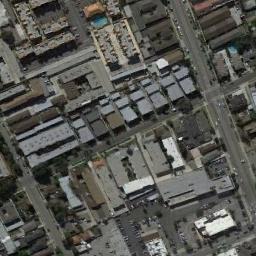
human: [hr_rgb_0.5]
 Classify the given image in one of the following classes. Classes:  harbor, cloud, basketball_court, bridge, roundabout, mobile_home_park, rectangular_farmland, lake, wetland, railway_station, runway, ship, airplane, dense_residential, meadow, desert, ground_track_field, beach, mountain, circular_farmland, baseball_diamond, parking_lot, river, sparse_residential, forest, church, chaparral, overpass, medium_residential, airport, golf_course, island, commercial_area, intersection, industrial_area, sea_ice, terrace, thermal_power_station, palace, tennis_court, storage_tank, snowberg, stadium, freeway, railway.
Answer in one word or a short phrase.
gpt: industrial_area